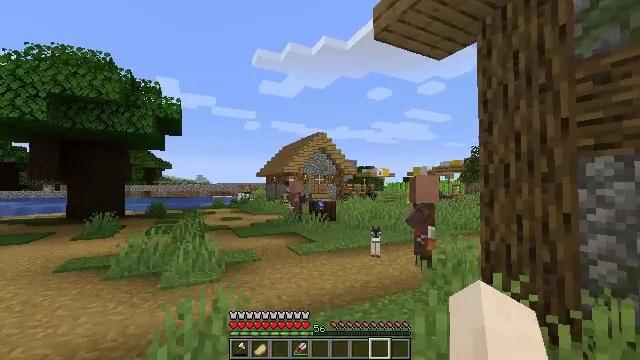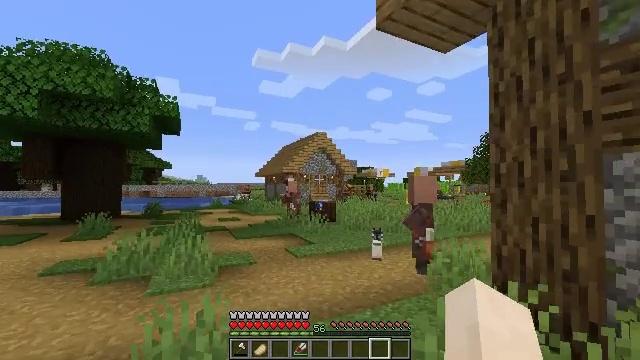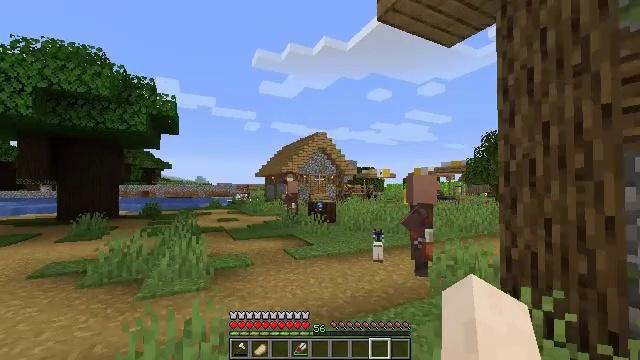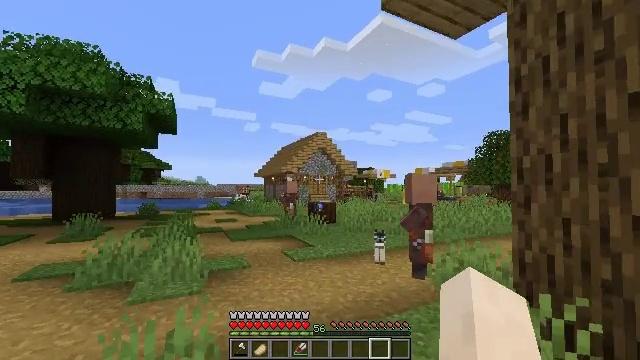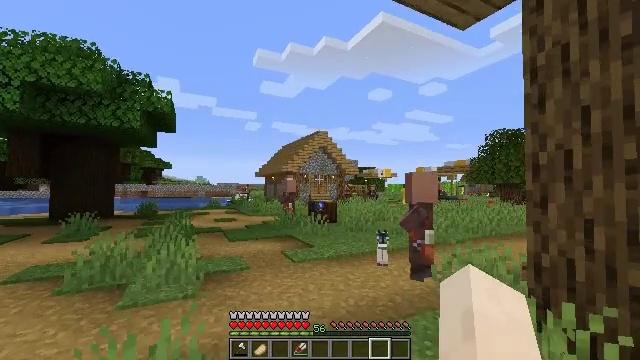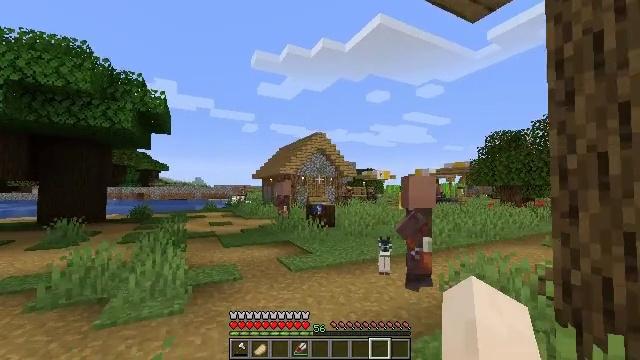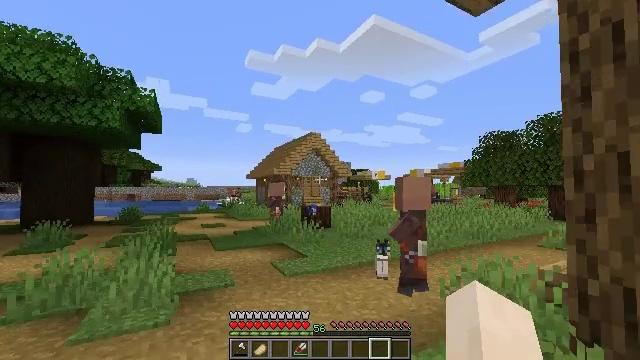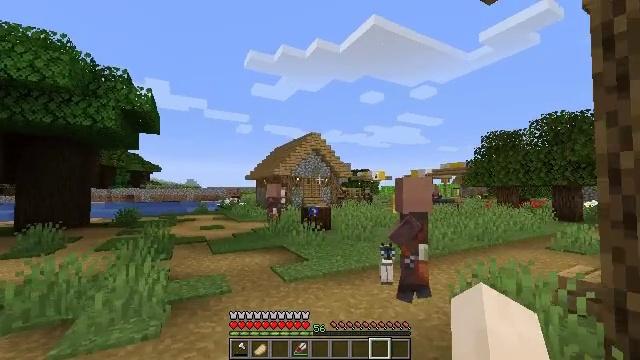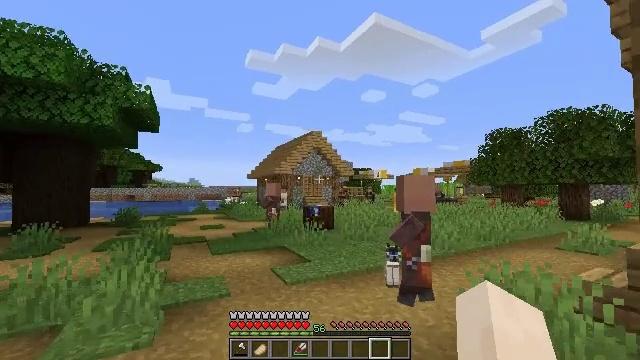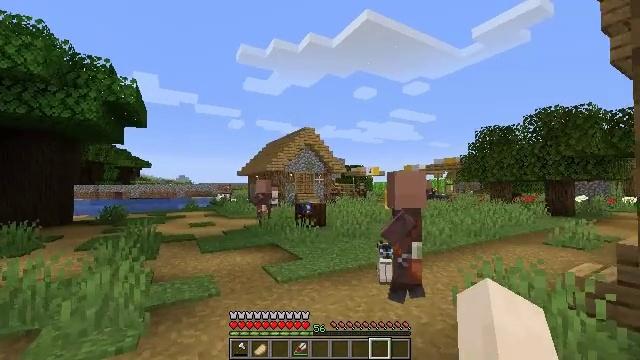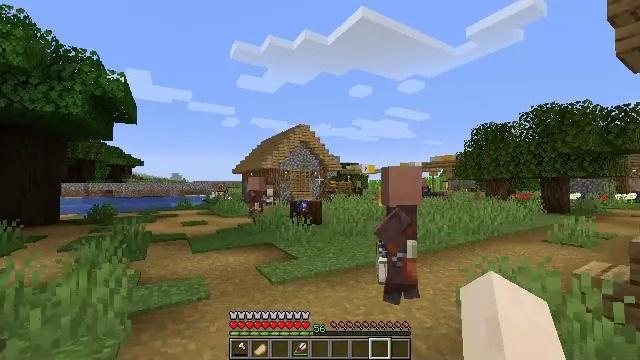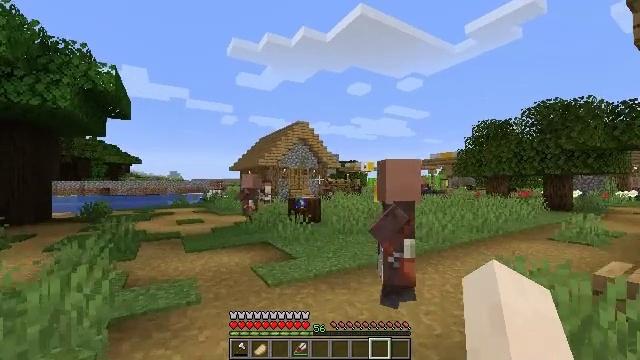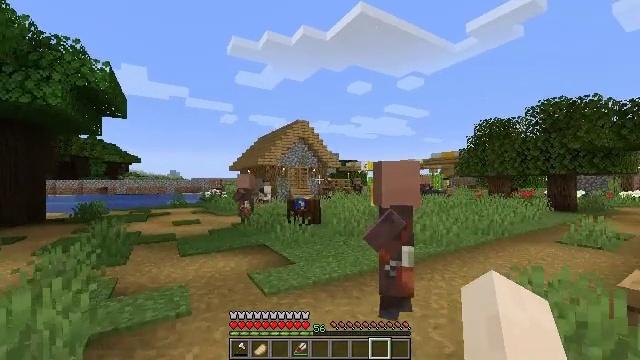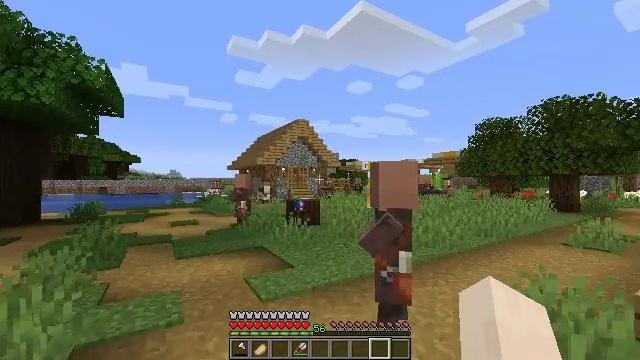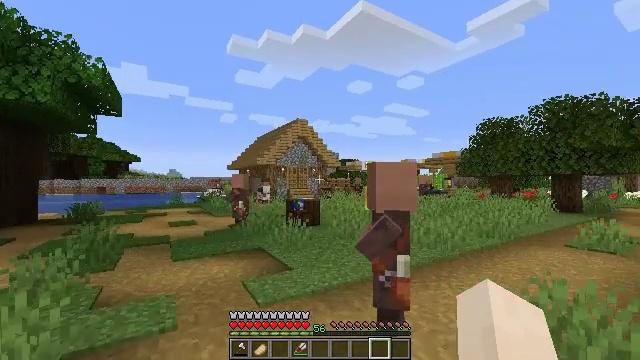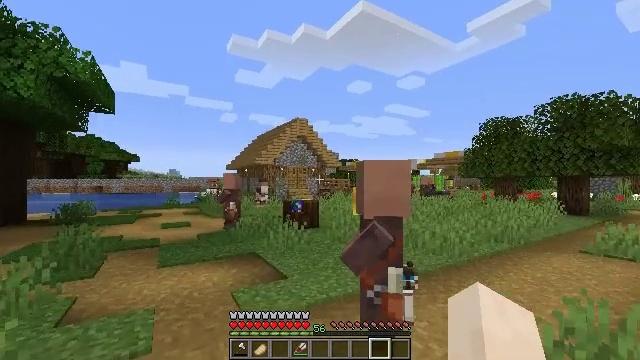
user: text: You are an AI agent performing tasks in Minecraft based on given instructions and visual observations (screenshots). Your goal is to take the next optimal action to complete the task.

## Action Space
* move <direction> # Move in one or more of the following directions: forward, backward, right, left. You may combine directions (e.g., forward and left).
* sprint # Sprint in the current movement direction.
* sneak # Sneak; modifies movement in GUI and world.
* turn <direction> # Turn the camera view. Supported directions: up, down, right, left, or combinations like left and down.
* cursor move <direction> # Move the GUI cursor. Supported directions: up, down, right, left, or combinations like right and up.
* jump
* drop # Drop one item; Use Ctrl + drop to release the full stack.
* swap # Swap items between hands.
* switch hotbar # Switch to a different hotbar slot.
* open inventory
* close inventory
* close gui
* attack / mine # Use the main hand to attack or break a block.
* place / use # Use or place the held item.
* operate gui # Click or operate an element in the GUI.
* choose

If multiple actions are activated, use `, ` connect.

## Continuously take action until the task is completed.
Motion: motion action
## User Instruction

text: Produce flint by crafting.
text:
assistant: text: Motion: move forward
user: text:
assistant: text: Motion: move forward
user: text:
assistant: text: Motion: move forward
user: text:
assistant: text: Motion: move forward
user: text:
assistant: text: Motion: move forward
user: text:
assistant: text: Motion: move forward, turn right
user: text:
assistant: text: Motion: move forward
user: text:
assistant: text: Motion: move forward
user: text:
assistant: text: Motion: move forward, turn right
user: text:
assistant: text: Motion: move forward, turn right
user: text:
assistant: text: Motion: move forward
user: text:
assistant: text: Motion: move forward
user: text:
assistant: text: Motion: move forward
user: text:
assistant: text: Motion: move forward
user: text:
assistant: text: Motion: move forward
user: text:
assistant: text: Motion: move forward
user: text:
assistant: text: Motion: move forward, turn right
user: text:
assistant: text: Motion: move forward, turn right
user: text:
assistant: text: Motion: move forward, turn right
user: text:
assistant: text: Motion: move forward
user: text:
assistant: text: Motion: move forward
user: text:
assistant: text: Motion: move forward
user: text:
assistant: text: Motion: move forward
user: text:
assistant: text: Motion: move forward
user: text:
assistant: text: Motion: move forward
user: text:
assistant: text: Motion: move forward
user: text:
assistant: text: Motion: move forward
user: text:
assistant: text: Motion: move forward
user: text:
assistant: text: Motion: move forward
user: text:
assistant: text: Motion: move forward